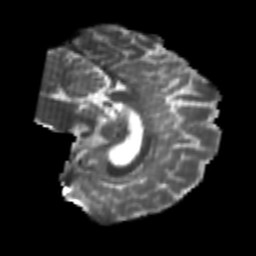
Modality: T2w
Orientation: sagittal
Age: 22
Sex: male
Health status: healthy
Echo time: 0.074 s